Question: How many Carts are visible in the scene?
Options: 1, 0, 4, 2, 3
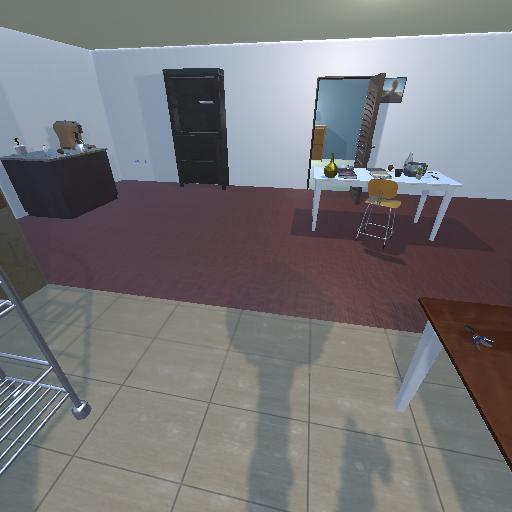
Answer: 1